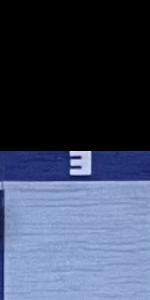
Label: Empty